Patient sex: F
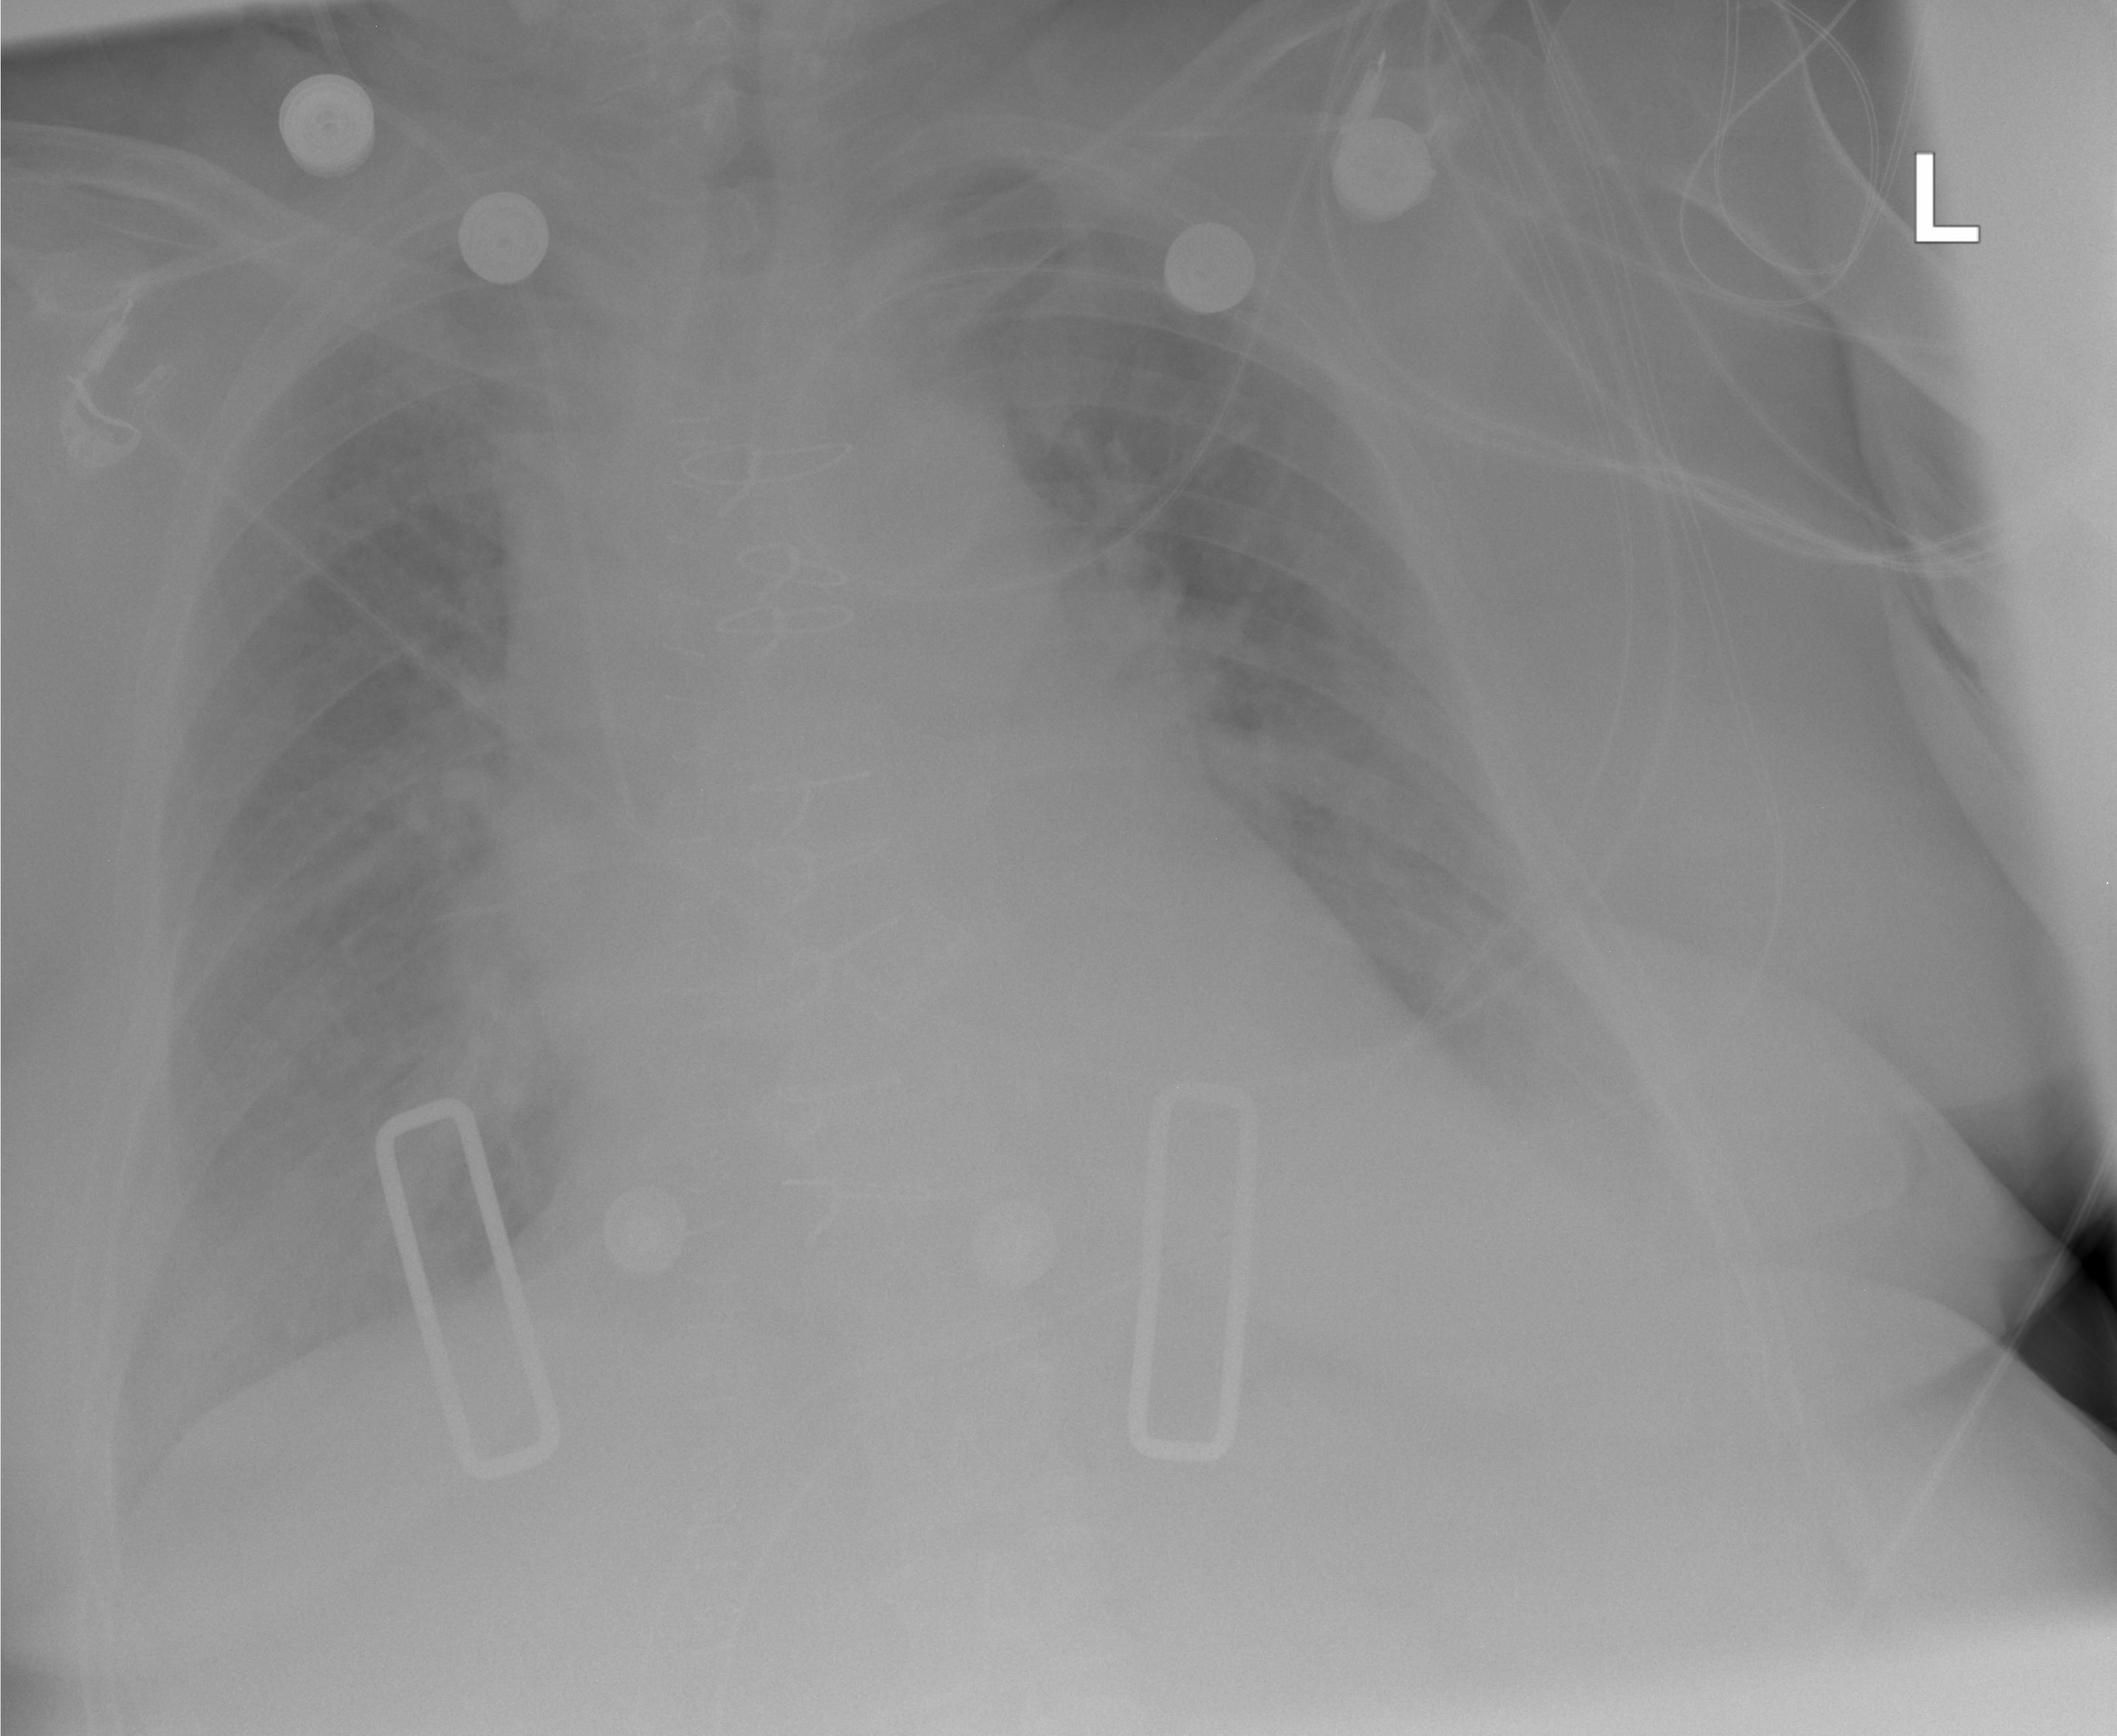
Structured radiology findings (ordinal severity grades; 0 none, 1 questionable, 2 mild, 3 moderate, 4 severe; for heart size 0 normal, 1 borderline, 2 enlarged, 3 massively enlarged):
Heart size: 0
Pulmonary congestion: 2
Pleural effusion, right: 0
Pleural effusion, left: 1
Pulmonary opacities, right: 0
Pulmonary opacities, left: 0
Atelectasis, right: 0
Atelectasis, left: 0